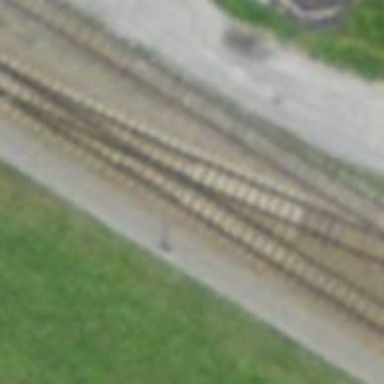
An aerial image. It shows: Narrow-gauge railway siding with electrified contact line.